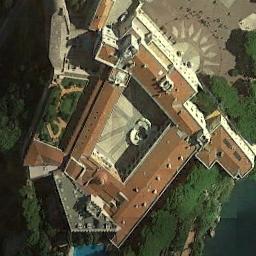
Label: palace